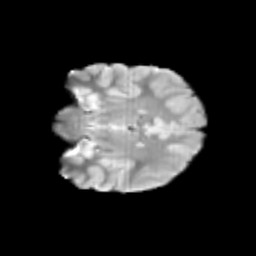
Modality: T2w
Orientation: coronal
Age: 11
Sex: female
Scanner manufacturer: siemens
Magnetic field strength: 3 T
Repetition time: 3.8 s
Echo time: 0.07 s